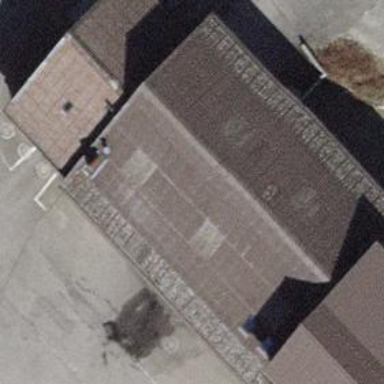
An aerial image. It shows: Car repair shop.